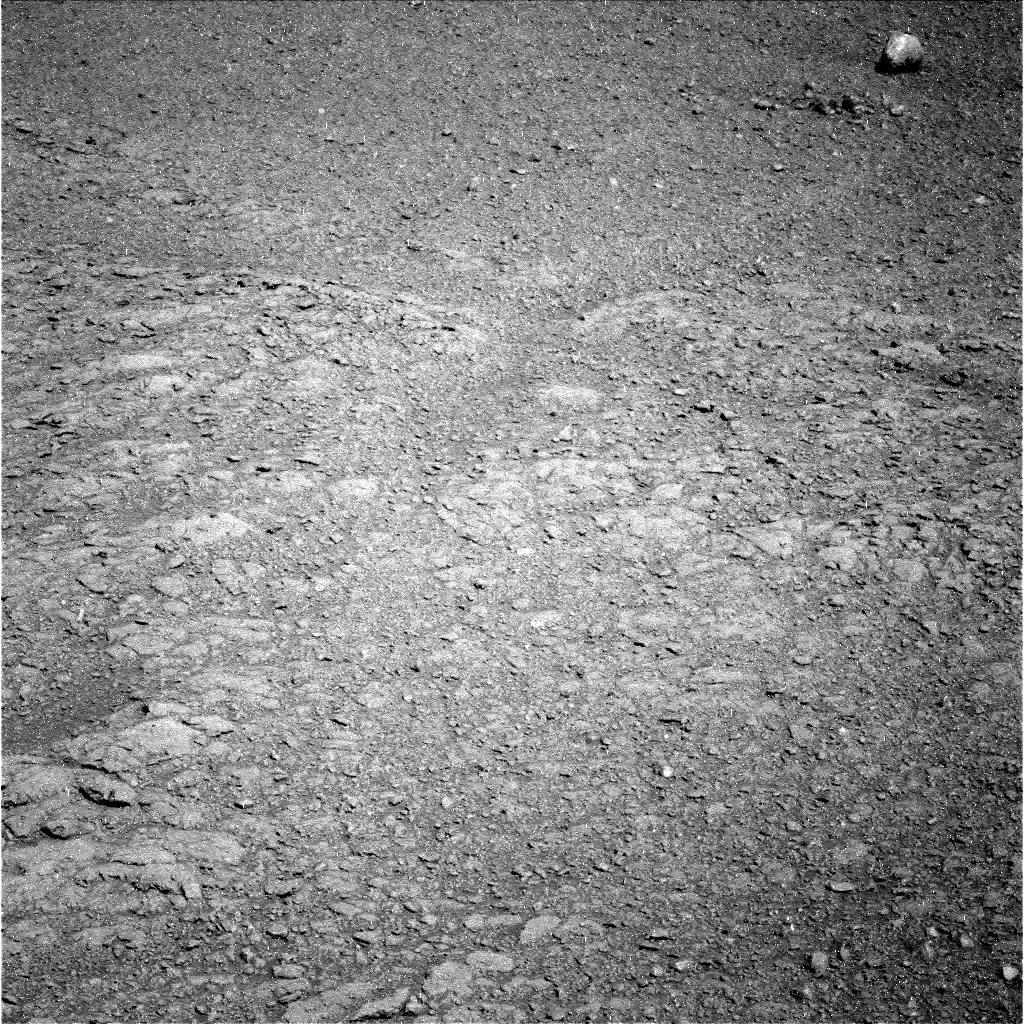
Terrain classes present: Bedrock, Gravel / Sand / Soil, Rock, Shadow